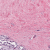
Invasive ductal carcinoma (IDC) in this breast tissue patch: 1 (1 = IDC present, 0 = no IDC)